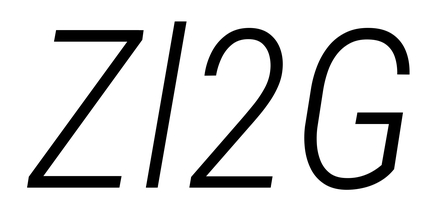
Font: Roboto-Italic_Condensed_Light_Italic